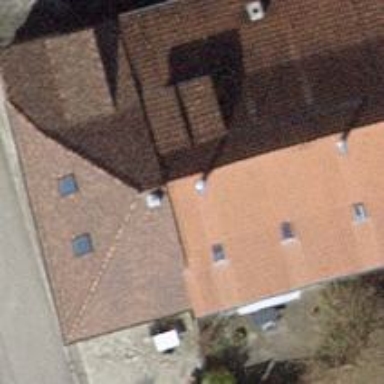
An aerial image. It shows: Hipped roof house.